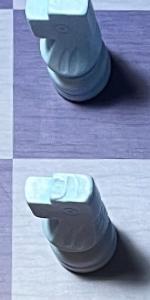
Label: Knight_White